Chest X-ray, PA view. Patient: 46 years old, sex F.
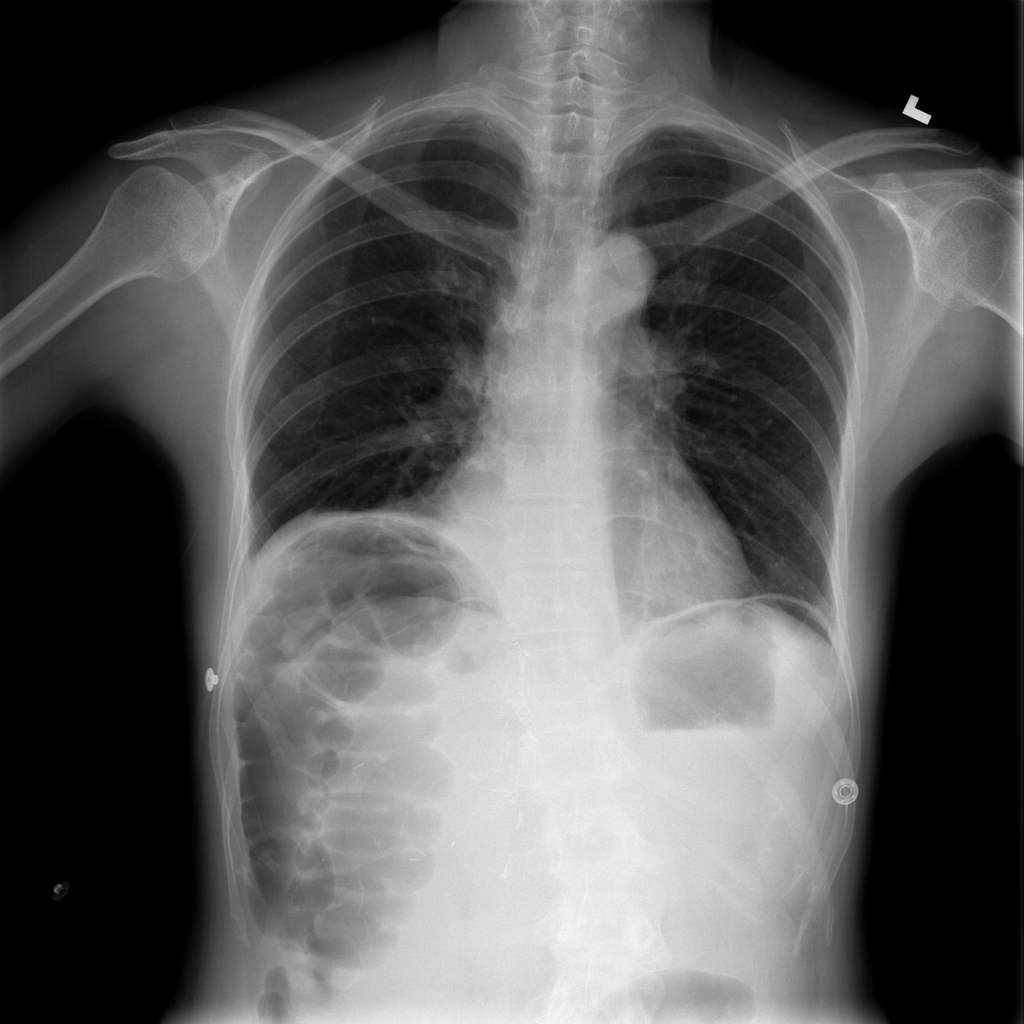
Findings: No Finding